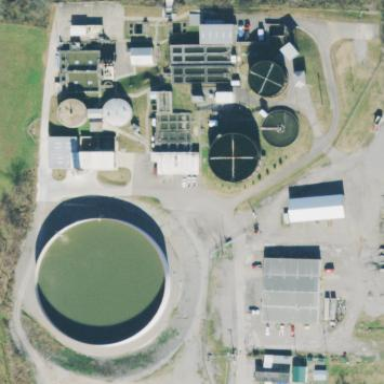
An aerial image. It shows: Wastewater plant.